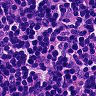
Metastatic tissue present: no